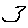
Label: bird